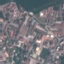
Land use / land cover: Residential